Interaction volume radius: 10 \u00c5
Interaction volume height: 30 \u00c5
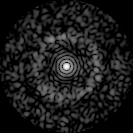
Disorder parameter: 0.8377